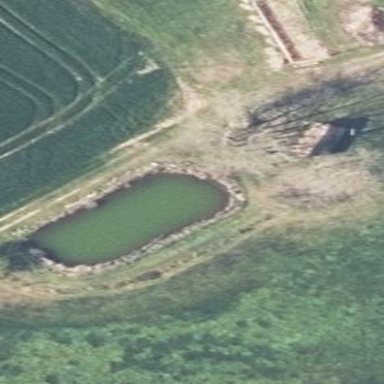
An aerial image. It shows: Serene pond surrounded by nature.